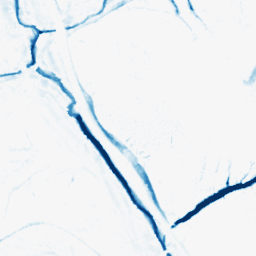
Category: morphological
Decomposition family: morphological_ellipse
Decomposition parameters: operation: closing
width: 10
height: 10
Upsampling method: bilinear
Upsampling parameters: scale: 2
Upsampling scale: 2